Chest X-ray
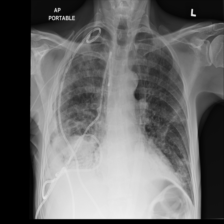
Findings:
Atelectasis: negative
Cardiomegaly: negative
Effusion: negative
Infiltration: positive
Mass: negative
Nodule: negative
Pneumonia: negative
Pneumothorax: negative
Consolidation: negative
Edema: negative
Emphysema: negative
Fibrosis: negative
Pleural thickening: negative
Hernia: negative